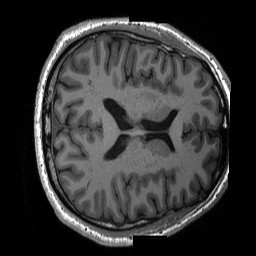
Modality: T1w
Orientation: axial
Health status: ill
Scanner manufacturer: siemens
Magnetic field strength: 3 T
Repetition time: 2.3 s
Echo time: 0.00226 s